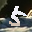
Label: 5